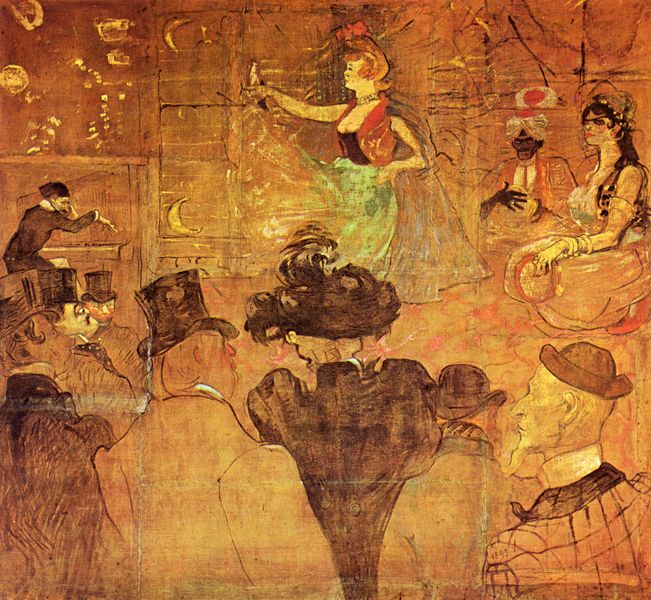
Titel: Maurischer Tanz
Künstler: Henri de Toulouse-Lautrec
Standort: Paris
Institution: Musée d'Orsay
Schlagwörter: feder, mann, weiß, aquarell, frauen, gelb, grün, menschen, mädchen, ocker, sitzen, stadt, bar, braun, damen, fenster, frau, frisur, haar, hut, hüte, kariert, kleid, kreide, männer, orange, paris, profil, raum, rücken, schwarz, skizze, toulouse lautrec, zeichnung, zimmer, blick, dame, rot, schleier, herren, mode, rock, tanz, zylinder, anzug, anzüge, lokal, wand, band, stehen, innenraum, portrait, schauen, gold, interieur, bühne, cabaret, gesang, musik, musiker, publikum, tanzen, theater, tänzerin, dekolletee, lippen, federhut, bein, rückenansicht, unterhaltung, halsband, tüll, zuschauer, töne, hüge, vorführung, figuren, dekoration, karikatur, salon, schnurbart, spielen, freizeit, klavier, klavierspieler, pianist, piano, edel, erotik, jackett, jacket, weste, melone, zusehen, tusche, mond, orient, orientalisch, porträts, kontur, rückenfigur, halbmond, mondsichel, sichel, lithografie, konturen, bürger, plakat, bürgertum, koloriert, lautrec, pinsel, bildnisse, trommel, spitzbart, toulouse, variete, henri, armreif, zigeunerin, moor, mohr, kontor, melonen, zuschauen, haremsdame, turban, zuhörer, moulin rouge, show, spaß, gasthaus, araber, zuhören, tambourin, pastel, orientale, lauschen, freu, huren, nachtclub, tanzend, henri de toulouse-lautrec, cancan, tan, schauspielerei, rotlicht, wahrsager, touluse lautrec, tanzlokal, la goulue, animierdamen, aqoarell, etyblissement, monmatre, moulatte, toulose-lautrec, gute alte zeit, tanzbar, tylinder, pianoi, museik